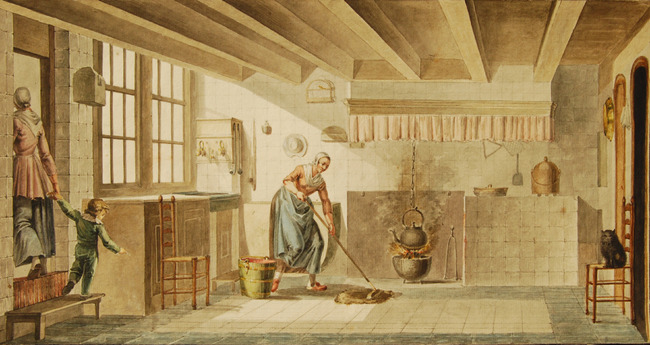
Title: Keukeninterieur
Artist: G. Dylius
Earliest date: 1795
Latest date: 1795
Genre: drawing
Keywords: kitchen piece (scene), kitchen maid, cleaning, mantelpiece, boiler, cat (domestic), chair, checkered stone floor, pail, pump, birdcage